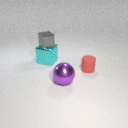
large purple metal sphere in front of small red rubber cylinder